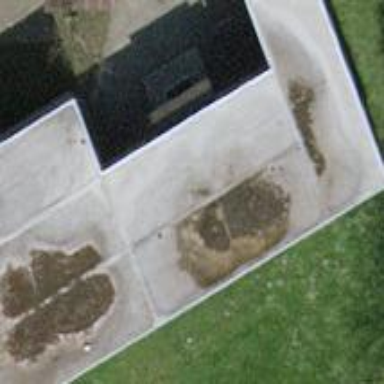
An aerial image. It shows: Kindergarten building.